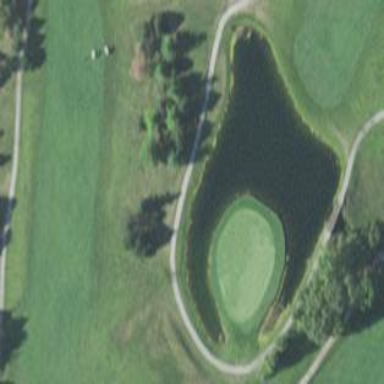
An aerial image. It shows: Water hazard in golf course. The hazard is natural water feature.